Question: I want to add a simple vertical scrollbar but somehow first 2 options below dont work, only the 3rd one works. I want to know what are the differences.
option1: (as datagrid attribute)
'''
<StackPanel>
<Grid>
<DataGrid DataContext="{StaticResource Viewobj}" ScrollViewer.VerticalScrollBarVisibility="Visible" AutoGenerateColumns="True" HorizontalAlignment="Stretch" VerticalAlignment="Top" x:Name="dg" ItemsSource="{Binding myDatasource}" BorderThickness="2"/>
</Grid>
'''
Option2: wrapping around Grid
'''
<StackPanel>
<ScrollViewer>
<Grid>
<DataGrid DataContext="{StaticResource Viewobj}" AutoGenerateColumns="True" HorizontalAlignment="Stretch" VerticalAlignment="Top" x:Name="dg" ItemsSource="{Binding myDatasource}" BorderThickness="2"/>
</Grid>
</ScrollViewer>
</StackPanel >
'''
option 3: wrapping around stackpanel
'''
<ScrollViewer>
<StackPanel>
<Grid>
<DataGrid DataContext="{StaticResource Viewobj}" ScrollViewer.VerticalScrollBarVisibility="Visible" AutoGenerateColumns="True" HorizontalAlignment="Stretch" VerticalAlignment="Top" x:Name="dg" ItemsSource="{Binding myDatasource}" BorderThickness="2"/>
</Grid>
</StackPanel >
</ScrollViewer>
'''
When I add all together, you can see how it looks like from inner one to outer one respectively.( 3rd working one is the outer one, on the most right)

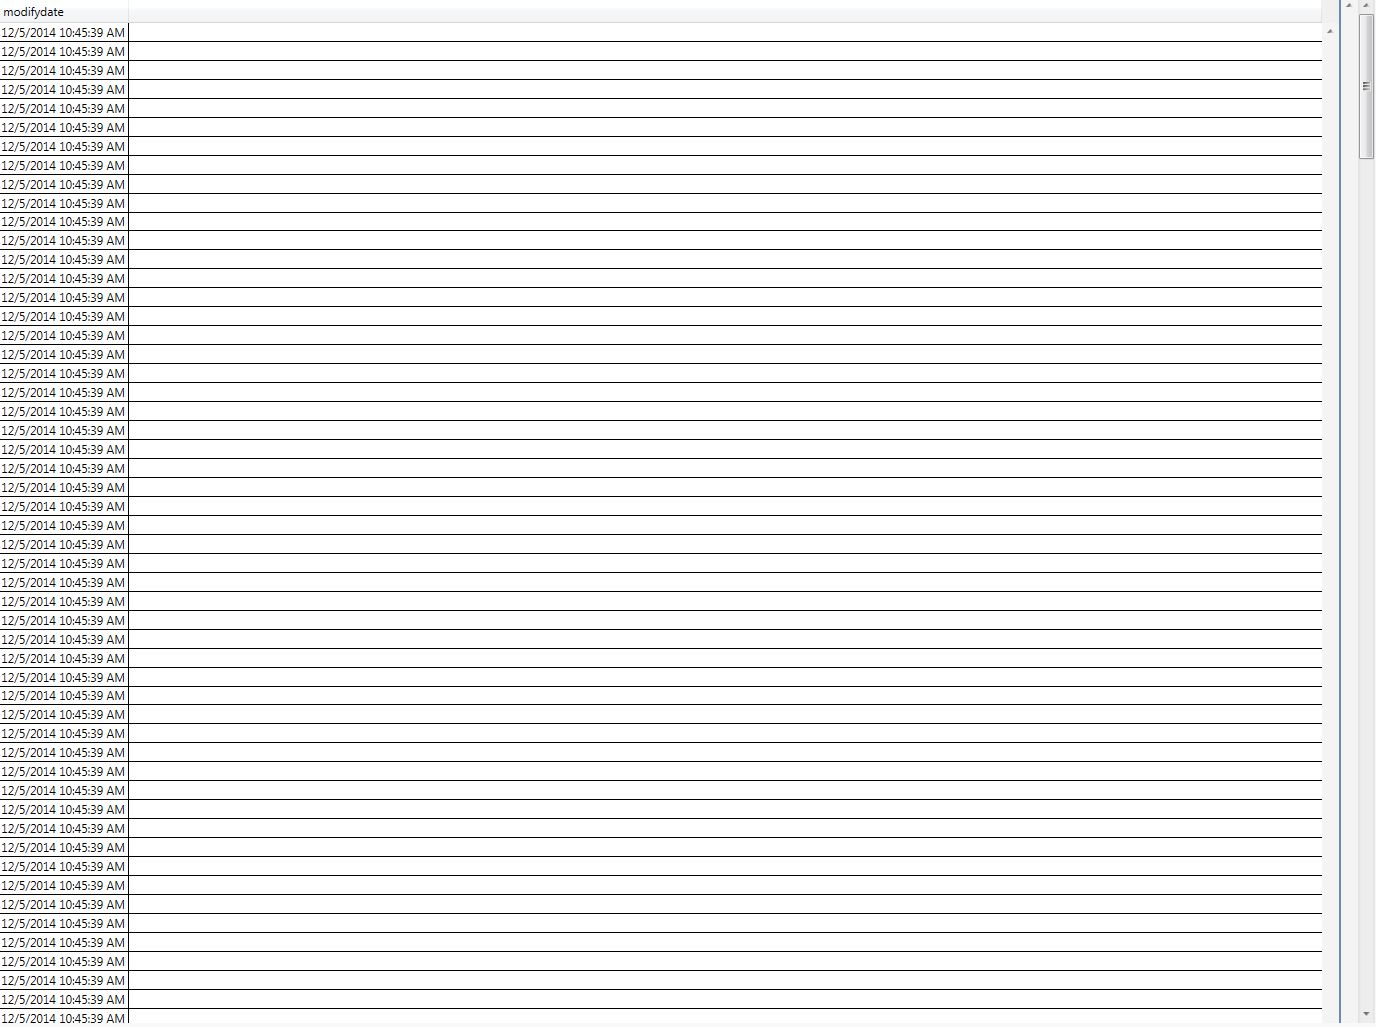
Answer: You need to give your 'Grid' a height, or change your 'StackPanel' to something that limits the size of it's children, such as a 'DockPanel' or 'Grid'.
'''
<DataGrid x:Name="dg" Height="400" />
'''
Or
'''
<Grid>
<DataGrid x:Name="dg" ... />
</Grid>
'''
By default, a 'StackPanel' allows its children to take up as much space as they need, resulting in the Grid being allowed as much vertical space as it wants and rendering at full height. By giving it a 'Height', you are limiting the space it is allowed to take up, which will make it show the ScrollBar.
The same problem occurs with your second block of code, however I would recommend against wrapping your 'DataGrid' in a 'ScrollViewer' if possible because it will cancel the DataGrid Virtualization, which could result in long load times and/or poor performance for a lot of records.